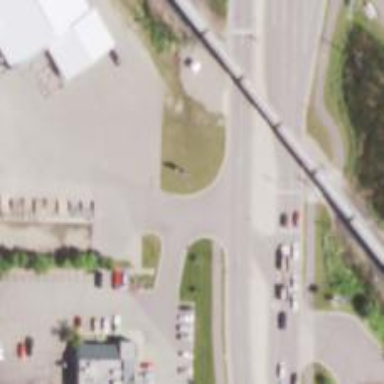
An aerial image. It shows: Secondary link road.